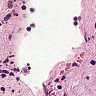
Metastatic tissue present: yes